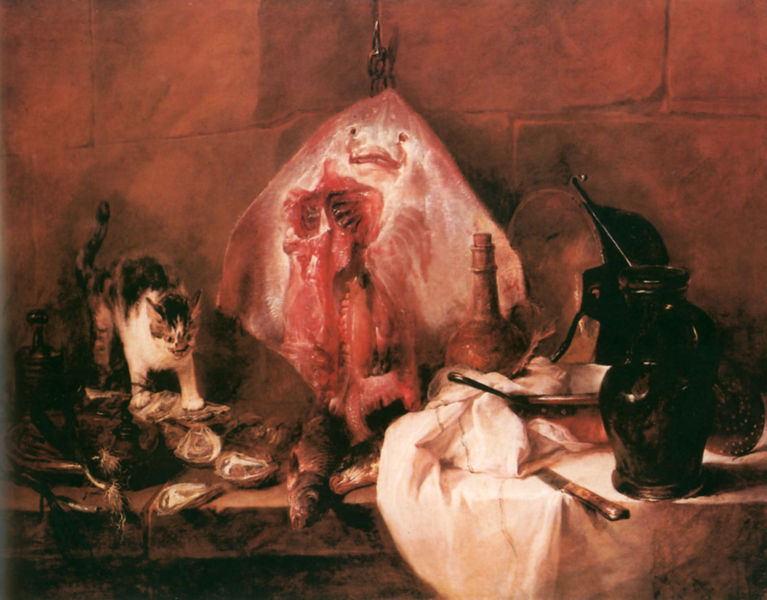
Titel: Der Rochen/ Kücheninterieur
Künstler: Jean-Baptiste Siméon Chardin
Institution: Paris, Musée du Louvre
Schlagwörter: gemälde, schwarz, tisch, weiss, rot, tiere, tuch, flasche, wand, augen, messer, schale, stein, steine, teller, tischtuch, kanne, krug, stilleben, stillleben, vase, topf, düster, gewicht, kette, mauer, steinmauer, essen, wein, kante, tischkante, fleisch, schinken, katze, fugen, hummer, vergänglichkeit, haken, küche, fisch, skelett, besteck, maul, austern, muscheln, getigert, kelle, korken, fische, auster, kessel, geist, flunder, scholle, pfanne, sieb, fauchen, gedärm, rochen, h, glasche, plattfisch, roschen, manta, messder